高一 · 立体几何学
如图所示, 在正方体 $A B C D-A_{1} B_{1} C_{1} D_{1}$ 中, $M, N$ 分别是 $A_{1} B_{1}$ 和 $B B_{1}$ 的中点,

则 (1) $A M$ 所在的直线与平面 $A B C D$ 的位置关系是

(2) $C N$ 所在的直线与平面 $A B C D$ 的位置关系是

(3) $C N$ 所在的直线与平面 $C D D_{1} C_{1}$ 的位置关系是
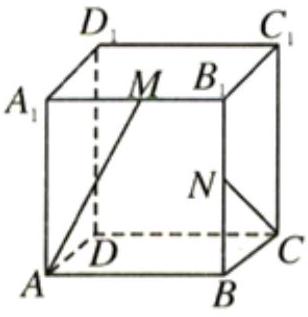
答案: 相交 相交
解析: 【分析】

(1) 考虑 $A M$ 是不是所在的平面与平面 $A B C D$ 的交线入手, 进行判断;

（2）考虑 $C N$ 是不是所在的平面与平面 $A B C D$ 的交线入手，进行判断;

(3) 考虑 $C N$ 是不是所在的平面与平面 $C D D_{1} C_{1}$ 的交线入手, 进行判断.

【详解】

(1) $A M$ 所在的直线与平面 $A B C D$ 相交.

(2) $C N$ 所在的直线与平面 $A B C D$ 相交.

(3) $C N$ 所在的直线与平面 $C D D_{1} C_{1}$ 相交.

【点睛】

本题考查了线面的位置关系, 面面相交的性质是解题的关键.